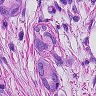
Metastatic tissue present: yes